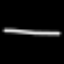
Label: line